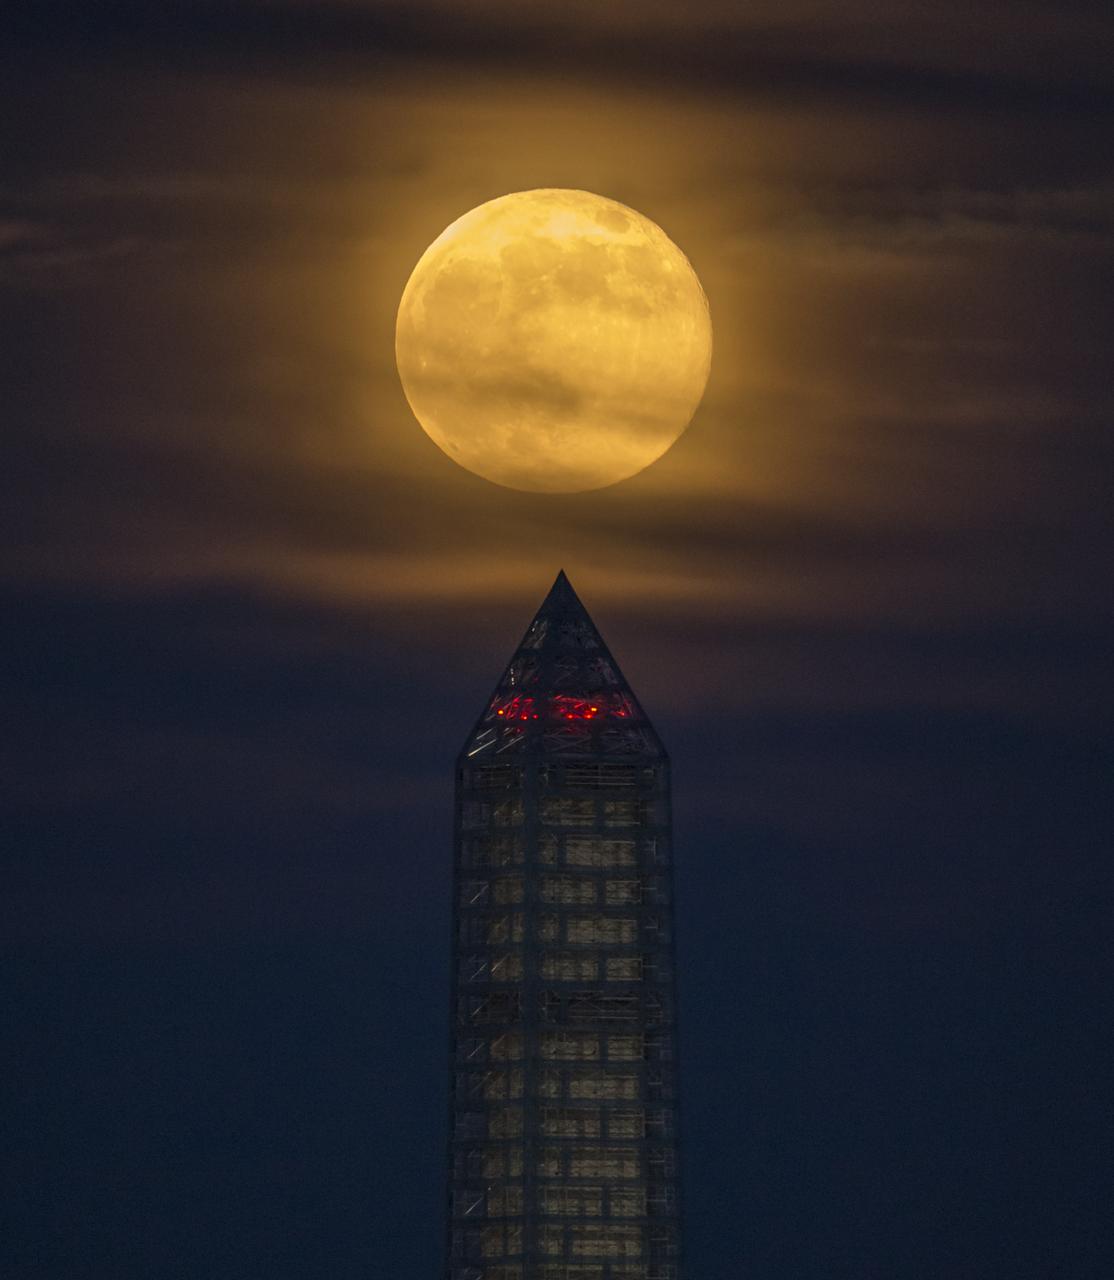
2013 Supermoon Moon, Supermoon, Super Perigee Moon, Perigee Moon, Washington Monument, Washington, DC